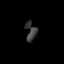
Tissue: lung
Cell type: Epithelial cells
Senescence score: 0.2354
Nuclear area (px): 188
Mean DAPI intensity: 61.362